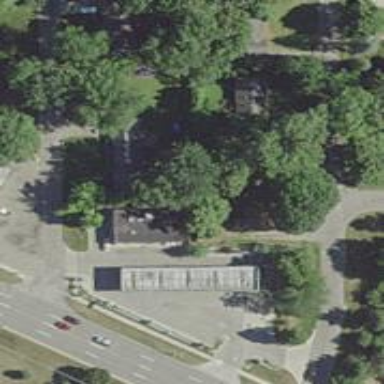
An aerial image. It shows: Convenience shop.